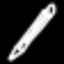
Label: pencil